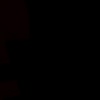
Label: space